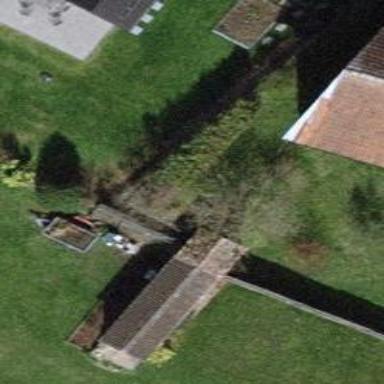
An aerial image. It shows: Hedge barrier.